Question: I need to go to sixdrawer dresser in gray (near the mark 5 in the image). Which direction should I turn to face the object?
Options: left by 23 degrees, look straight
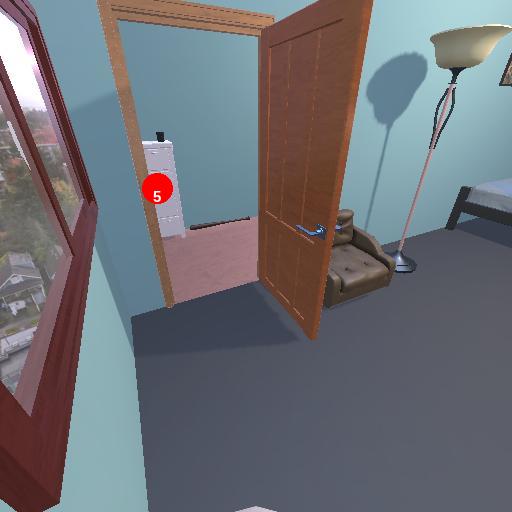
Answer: left by 23 degrees